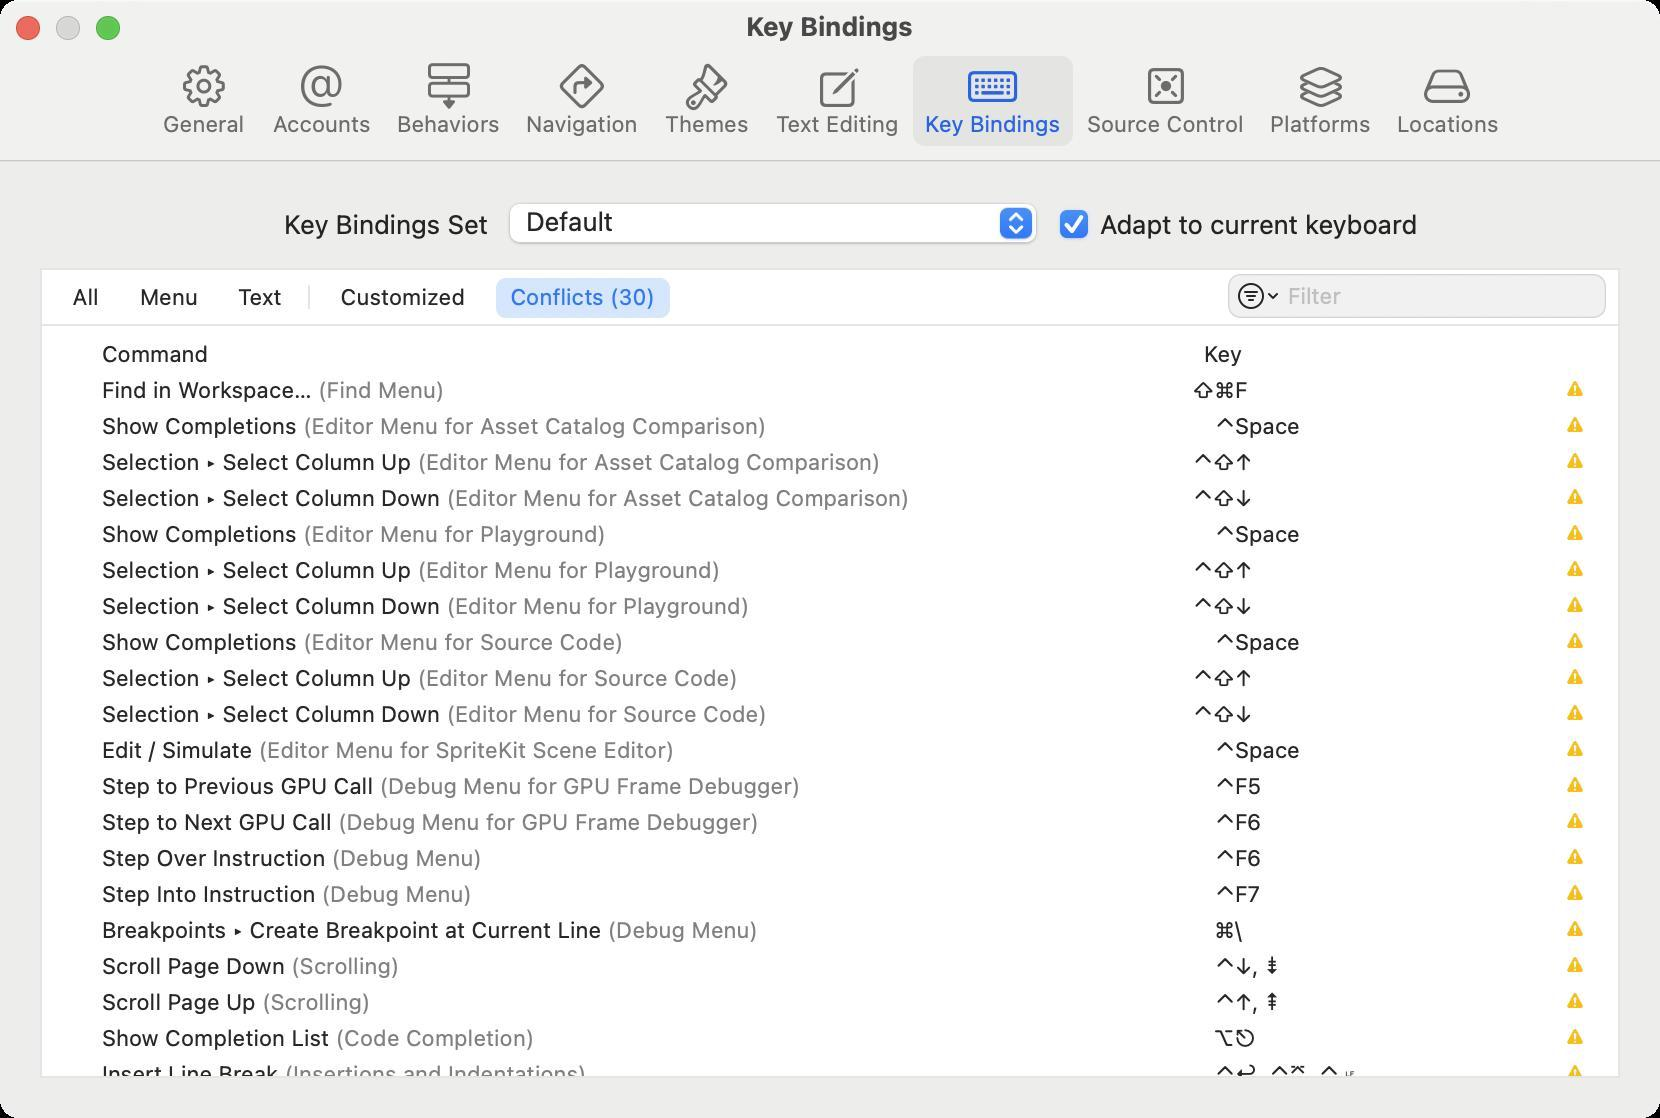
Accessibility tree:
{"name": "Key_Bindings", "role": "AXWindow", "description": null, "role_description": "dialog", "value": null, "position": "449.00;168.00", "size": "830;559", "children": [{"name": null, "role": "AXPopUpButton", "description": null, "role_description": "pop up button", "value": "Default", "position": "252.00;100.00", "size": "270;26", "children": []}, {"name": null, "role": "AXStaticText", "description": null, "role_description": "text", "value": "", "position": "17.00;541.00", "size": "796;14", "children": []}, {"name": null, "role": "AXStaticText", "description": null, "role_description": "text", "value": "Key Bindings Set", "position": "138.00;104.00", "size": "108;17", "children": []}, {"name": "All", "role": "AXCheckBox", "description": null, "role_description": "toggle button", "value": 0, "position": "29.00;139.00", "size": "28;20", "children": []}, {"name": "Menu", "role": "AXCheckBox", "description": null, "role_description": "toggle button", "value": 0, "position": "63.00;139.00", "size": "43;20", "children": []}, {"name": "Text", "role": "AXCheckBox", "description": null, "role_description": "toggle button", "value": 0, "position": "112.00;139.00", "size": "36;20", "children": []}, {"name": null, "role": "AXTextField", "description": "Key Bindings settings filter", "role_description": "search text field", "value": "", "position": "614.00;137.00", "size": "189;22", "children": [{"name": "toggle_filter", "role": "AXButton", "description": null, "role_description": "button", "value": null, "position": "614.00;137.00", "size": "22;22", "children": []}]}, {"name": "Customized", "role": "AXCheckBox", "description": null, "role_description": "toggle button", "value": 0, "position": "163.00;139.00", "size": "77;20", "children": []}, {"name": "Conflicts_(30)", "role": "AXCheckBox", "description": null, "role_description": "toggle button", "value": 1, "position": "248.00;139.00", "size": "87;20", "children": []}, {"name": null, "role": "AXScrollArea", "description": null, "role_description": "scroll area", "value": null, "position": "22.00;163.00", "size": "786;375", "children": [{"name": null, "role": "AXOutline", "description": "key bindings", "role_description": "outline", "value": null, "position": "22.00;163.00", "size": "786;573", "children": [{"name": null, "role": "AXRow", "description": null, "role_description": "outline row", "value": null, "position": "22.00;168.00", "size": "786;18", "children": [{"name": null, "role": "AXTextField", "description": null, "role_description": "text field", "value": "Command", "position": "48.00;169.00", "size": "522;16", "children": []}, {"name": null, "role": "AXTextField", "description": null, "role_description": "text field", "value": "Key", "position": "573.00;169.00", "size": "219;16", "children": []}]}, {"name": null, "role": "AXRow", "description": null, "role_description": "outline row", "value": null, "position": "22.00;186.00", "size": "786;18", "children": [{"name": null, "role": "AXTextField", "description": " (Find Menu)", "role_description": "text field", "value": "Find in Workspace…", "position": "48.00;187.00", "size": "522;16", "children": []}, {"name": null, "role": "AXTextField", "description": null, "role_description": "text field", "value": "\t⇧⌘F", "position": "573.00;187.00", "size": "219;16", "children": []}]}, {"name": null, "role": "AXRow", "description": null, "role_description": "outline row", "value": null, "position": "22.00;204.00", "size": "786;18", "children": [{"name": null, "role": "AXTextField", "description": " (Editor Menu for Asset Catalog Comparison)", "role_description": "text field", "value": "Show Completions", "position": "48.00;205.00", "size": "522;16", "children": []}, {"name": null, "role": "AXTextField", "description": null, "role_description": "text field", "value": "\t⌃Space", "position": "573.00;205.00", "size": "219;16", "children": []}]}, {"name": null, "role": "AXRow", "description": null, "role_description": "outline row", "value": null, "position": "22.00;222.00", "size": "786;18", "children": [{"name": null, "role": "AXTextField", "description": " (Editor Menu for Asset Catalog Comparison)", "role_description": "text field", "value": "Selection ▸ Select Column Up", "position": "48.00;223.00", "size": "522;16", "children": []}, {"name": null, "role": "AXTextField", "description": null, "role_description": "text field", "value": "\t⌃⇧↑", "position": "573.00;223.00", "size": "219;16", "children": []}]}, {"name": null, "role": "AXRow", "description": null, "role_description": "outline row", "value": null, "position": "22.00;240.00", "size": "786;18", "children": [{"name": null, "role": "AXTextField", "description": " (Editor Menu for Asset Catalog Comparison)", "role_description": "text field", "value": "Selection ▸ Select Column Down", "position": "48.00;241.00", "size": "522;16", "children": []}, {"name": null, "role": "AXTextField", "description": null, "role_description": "text field", "value": "\t⌃⇧↓", "position": "573.00;241.00", "size": "219;16", "children": []}]}, {"name": null, "role": "AXRow", "description": null, "role_description": "outline row", "value": null, "position": "22.00;258.00", "size": "786;18", "children": [{"name": null, "role": "AXTextField", "description": " (Editor Menu for Playground)", "role_description": "text field", "value": "Show Completions", "position": "48.00;259.00", "size": "522;16", "children": []}, {"name": null, "role": "AXTextField", "description": null, "role_description": "text field", "value": "\t⌃Space", "position": "573.00;259.00", "size": "219;16", "children": []}]}, {"name": null, "role": "AXRow", "description": null, "role_description": "outline row", "value": null, "position": "22.00;276.00", "size": "786;18", "children": [{"name": null, "role": "AXTextField", "description": " (Editor Menu for Playground)", "role_description": "text field", "value": "Selection ▸ Select Column Up", "position": "48.00;277.00", "size": "522;16", "children": []}, {"name": null, "role": "AXTextField", "description": null, "role_description": "text field", "value": "\t⌃⇧↑", "position": "573.00;277.00", "size": "219;16", "children": []}]}, {"name": null, "role": "AXRow", "description": null, "role_description": "outline row", "value": null, "position": "22.00;294.00", "size": "786;18", "children": [{"name": null, "role": "AXTextField", "description": " (Editor Menu for Playground)", "role_description": "text field", "value": "Selection ▸ Select Column Down", "position": "48.00;295.00", "size": "522;16", "children": []}, {"name": null, "role": "AXTextField", "description": null, "role_description": "text field", "value": "\t⌃⇧↓", "position": "573.00;295.00", "size": "219;16", "children": []}]}, {"name": null, "role": "AXRow", "description": null, "role_description": "outline row", "value": null, "position": "22.00;312.00", "size": "786;18", "children": [{"name": null, "role": "AXTextField", "description": " (Editor Menu for Source Code)", "role_description": "text field", "value": "Show Completions", "position": "48.00;313.00", "size": "522;16", "children": []}, {"name": null, "role": "AXTextField", "description": null, "role_description": "text field", "value": "\t⌃Space", "position": "573.00;313.00", "size": "219;16", "children": []}]}, {"name": null, "role": "AXRow", "description": null, "role_description": "outline row", "value": null, "position": "22.00;330.00", "size": "786;18", "children": [{"name": null, "role": "AXTextField", "description": " (Editor Menu for Source Code)", "role_description": "text field", "value": "Selection ▸ Select Column Up", "position": "48.00;331.00", "size": "522;16", "children": []}, {"name": null, "role": "AXTextField", "description": null, "role_description": "text field", "value": "\t⌃⇧↑", "position": "573.00;331.00", "size": "219;16", "children": []}]}, {"name": null, "role": "AXRow", "description": null, "role_description": "outline row", "value": null, "position": "22.00;348.00", "size": "786;18", "children": [{"name": null, "role": "AXTextField", "description": " (Editor Menu for Source Code)", "role_description": "text field", "value": "Selection ▸ Select Column Down", "position": "48.00;349.00", "size": "522;16", "children": []}, {"name": null, "role": "AXTextField", "description": null, "role_description": "text field", "value": "\t⌃⇧↓", "position": "573.00;349.00", "size": "219;16", "children": []}]}, {"name": null, "role": "AXRow", "description": null, "role_description": "outline row", "value": null, "position": "22.00;366.00", "size": "786;18", "children": [{"name": null, "role": "AXTextField", "description": " (Editor Menu for SpriteKit Scene Editor)", "role_description": "text field", "value": "Edit / Simulate", "position": "48.00;367.00", "size": "522;16", "children": []}, {"name": null, "role": "AXTextField", "description": null, "role_description": "text field", "value": "\t⌃Space", "position": "573.00;367.00", "size": "219;16", "children": []}]}, {"name": null, "role": "AXRow", "description": null, "role_description": "outline row", "value": null, "position": "22.00;384.00", "size": "786;18", "children": [{"name": null, "role": "AXTextField", "description": " (Debug Menu for GPU Frame Debugger)", "role_description": "text field", "value": "Step to Previous GPU Call", "position": "48.00;385.00", "size": "522;16", "children": []}, {"name": null, "role": "AXTextField", "description": null, "role_description": "text field", "value": "\t⌃F5", "position": "573.00;385.00", "size": "219;16", "children": []}]}, {"name": null, "role": "AXRow", "description": null, "role_description": "outline row", "value": null, "position": "22.00;402.00", "size": "786;18", "children": [{"name": null, "role": "AXTextField", "description": " (Debug Menu for GPU Frame Debugger)", "role_description": "text field", "value": "Step to Next GPU Call", "position": "48.00;403.00", "size": "522;16", "children": []}, {"name": null, "role": "AXTextField", "description": null, "role_description": "text field", "value": "\t⌃F6", "position": "573.00;403.00", "size": "219;16", "children": []}]}, {"name": null, "role": "AXRow", "description": null, "role_description": "outline row", "value": null, "position": "22.00;420.00", "size": "786;18", "children": [{"name": null, "role": "AXTextField", "description": " (Debug Menu)", "role_description": "text field", "value": "Step Over Instruction", "position": "48.00;421.00", "size": "522;16", "children": []}, {"name": null, "role": "AXTextField", "description": null, "role_description": "text field", "value": "\t⌃F6", "position": "573.00;421.00", "size": "219;16", "children": []}]}, {"name": null, "role": "AXRow", "description": null, "role_description": "outline row", "value": null, "position": "22.00;438.00", "size": "786;18", "children": [{"name": null, "role": "AXTextField", "description": " (Debug Menu)", "role_description": "text field", "value": "Step Into Instruction", "position": "48.00;439.00", "size": "522;16", "children": []}, {"name": null, "role": "AXTextField", "description": null, "role_description": "text field", "value": "\t⌃F7", "position": "573.00;439.00", "size": "219;16", "children": []}]}, {"name": null, "role": "AXRow", "description": null, "role_description": "outline row", "value": null, "position": "22.00;456.00", "size": "786;18", "children": [{"name": null, "role": "AXTextField", "description": " (Debug Menu)", "role_description": "text field", "value": "Breakpoints ▸ Create Breakpoint at Current Line", "position": "48.00;457.00", "size": "522;16", "children": []}, {"name": null, "role": "AXTextField", "description": null, "role_description": "text field", "value": "\t⌘\\", "position": "573.00;457.00", "size": "219;16", "children": []}]}, {"name": null, "role": "AXRow", "description": null, "role_description": "outline row", "value": null, "position": "22.00;474.00", "size": "786;18", "children": [{"name": null, "role": "AXTextField", "description": " (Scrolling)", "role_description": "text field", "value": "Scroll Page Down", "position": "48.00;475.00", "size": "522;16", "children": []}, {"name": null, "role": "AXTextField", "description": null, "role_description": "text field", "value": "\t⌃↓, ⇟", "position": "573.00;475.00", "size": "219;16", "children": []}]}, {"name": null, "role": "AXRow", "description": null, "role_description": "outline row", "value": null, "position": "22.00;492.00", "size": "786;18", "children": [{"name": null, "role": "AXTextField", "description": " (Scrolling)", "role_description": "text field", "value": "Scroll Page Up", "position": "48.00;493.00", "size": "522;16", "children": []}, {"name": null, "role": "AXTextField", "description": null, "role_description": "text field", "value": "\t⌃↑, ⇞", "position": "573.00;493.00", "size": "219;16", "children": []}]}, {"name": null, "role": "AXRow", "description": null, "role_description": "outline row", "value": null, "position": "22.00;510.00", "size": "786;18", "children": [{"name": null, "role": "AXTextField", "description": " (Code Completion)", "role_description": "text field", "value": "Show Completion List", "position": "48.00;511.00", "size": "522;16", "children": []}, {"name": null, "role": "AXTextField", "description": null, "role_description": "text field", "value": "\t⌥⎋", "position": "573.00;511.00", "size": "219;16", "children": []}]}, {"name": null, "role": "AXRow", "description": null, "role_description": "outline row", "value": null, "position": "22.00;528.00", "size": "786;18", "children": [{"name": null, "role": "AXTextField", "description": " (Insertions and Indentations)", "role_description": "text field", "value": "Insert Line Break", "position": "48.00;529.00", "size": "522;16", "children": []}, {"name": null, "role": "AXTextField", "description": null, "role_description": "text field", "value": "\t⌃↩, ⌃⌤, ⌃␊", "position": "573.00;529.00", "size": "219;16", "children": []}]}, {"name": null, "role": "AXRow", "description": null, "role_description": "outline row", "value": null, "position": "22.00;546.00", "size": "786;18", "children": [{"name": null, "role": "AXTextField", "description": " (Selection)", "role_description": "text field", "value": "Move Up", "position": "48.00;547.00", "size": "522;16", "children": []}, {"name": null, "role": "AXTextField", "description": null, "role_description": "text field", "value": "\t⌃P, ↑", "position": "573.00;547.00", "size": "219;16", "children": []}]}, {"name": null, "role": "AXRow", "description": null, "role_description": "outline row", "value": null, "position": "22.00;564.00", "size": "786;18", "children": [{"name": null, "role": "AXTextField", "description": " (Selection)", "role_description": "text field", "value": "Move Down", "position": "48.00;565.00", "size": "522;16", "children": []}, {"name": null, "role": "AXTextField", "description": null, "role_description": "text field", "value": "\t⌃N, ↓", "position": "573.00;565.00", "size": "219;16", "children": []}]}, {"name": null, "role": "AXRow", "description": null, "role_description": "outline row", "value": null, "position": "22.00;582.00", "size": "786;18", "children": [{"name": null, "role": "AXTextField", "description": " (Selection)", "role_description": "text field", "value": "Move Subword Forward Extending Selection", "position": "48.00;583.00", "size": "522;16", "children": []}, {"name": null, "role": "AXTextField", "description": null, "role_description": "text field", "value": "\t⌃⇧→", "position": "573.00;583.00", "size": "219;16", "children": []}]}, {"name": null, "role": "AXRow", "description": null, "role_description": "outline row", "value": null, "position": "22.00;600.00", "size": "786;18", "children": [{"name": null, "role": "AXTextField", "description": " (Selection)", "role_description": "text field", "value": "Move Subword Forward", "position": "48.00;601.00", "size": "522;16", "children": []}, {"name": null, "role": "AXTextField", "description": null, "role_description": "text field", "value": "\t⌃→", "position": "573.00;601.00", "size": "219;16", "children": []}]}, {"name": null, "role": "AXRow", "description": null, "role_description": "outline row", "value": null, "position": "22.00;618.00", "size": "786;18", "children": [{"name": null, "role": "AXTextField", "description": " (Selection)", "role_description": "text field", "value": "Move Left", "position": "48.00;619.00", "size": "522;16", "children": []}, {"name": null, "role": "AXTextField", "description": null, "role_description": "text field", "value": "\t←", "position": "573.00;619.00", "size": "219;16", "children": []}]}, {"name": null, "role": "AXRow", "description": null, "role_description": "outline row", "value": null, "position": "22.00;636.00", "size": "786;18", "children": [{"name": null, "role": "AXTextField", "description": " (Selection)", "role_description": "text field", "value": "Move Subword Backward", "position": "48.00;637.00", "size": "522;16", "children": []}, {"name": null, "role": "AXTextField", "description": null, "role_description": "text field", "value": "\t⌃←", "position": "573.00;637.00", "size": "219;16", "children": []}]}, {"name": null, "role": "AXRow", "description": null, "role_description": "outline row", "value": null, "position": "22.00;654.00", "size": "786;18", "children": [{"name": null, "role": "AXTextField", "description": " (Selection)", "role_description": "text field", "value": "Move Word Right", "position": "48.00;655.00", "size": "522;16", "children": []}, {"name": null, "role": "AXTextField", "description": null, "role_description": "text field", "value": "\t⌥→", "position": "573.00;655.00", "size": "219;16", "children": []}]}, {"name": null, "role": "AXRow", "description": null, "role_description": "outline row", "value": null, "position": "22.00;672.00", "size": "786;18", "children": [{"name": null, "role": "AXTextField", "description": " (Selection)", "role_description": "text field", "value": "Move Right", "position": "48.00;673.00", "size": "522;16", "children": []}, {"name": null, "role": "AXTextField", "description": null, "role_description": "text field", "value": "\t→", "position": "573.00;673.00", "size": "219;16", "children": []}]}, {"name": null, "role": "AXRow", "description": null, "role_description": "outline row", "value": null, "position": "22.00;690.00", "size": "786;18", "children": [{"name": null, "role": "AXTextField", "description": " (Selection)", "role_description": "text field", "value": "Move Word Left", "position": "48.00;691.00", "size": "522;16", "children": []}, {"name": null, "role": "AXTextField", "description": null, "role_description": "text field", "value": "\t⌥←", "position": "573.00;691.00", "size": "219;16", "children": []}]}, {"name": null, "role": "AXRow", "description": null, "role_description": "outline row", "value": null, "position": "22.00;708.00", "size": "786;18", "children": [{"name": null, "role": "AXTextField", "description": " (Selection)", "role_description": "text field", "value": "Move Subword Backward Extending Selection", "position": "48.00;709.00", "size": "522;16", "children": []}, {"name": null, "role": "AXTextField", "description": null, "role_description": "text field", "value": "\t⌃⇧←", "position": "573.00;709.00", "size": "219;16", "children": []}]}, {"name": null, "role": "AXColumn", "description": null, "role_description": "column", "value": null, "position": "32.00;163.00", "size": "540;573", "children": []}, {"name": null, "role": "AXColumn", "description": null, "role_description": "column", "value": null, "position": "572.00;163.00", "size": "226;573", "children": []}]}, {"name": null, "role": "AXScrollBar", "description": null, "role_description": "scroll bar", "value": 0.0, "position": "792.00;163.00", "size": "16;375", "children": [{"name": null, "role": "AXValueIndicator", "description": null, "role_description": "value indicator", "value": 0.0, "position": "796.00;164.00", "size": "12;244", "children": []}, {"name": null, "role": "AXButton", "description": null, "role_description": "increment arrow button", "value": null, "position": "792.00;163.00", "size": "0;0", "children": []}, {"name": null, "role": "AXButton", "description": null, "role_description": "decrement arrow button", "value": null, "position": "792.00;163.00", "size": "0;0", "children": []}, {"name": null, "role": "AXButton", "description": null, "role_description": "increment page button", "value": null, "position": "796.00;408.50", "size": "12;130", "children": []}, {"name": null, "role": "AXButton", "description": null, "role_description": "decrement page button", "value": null, "position": "796.00;163.00", "size": "12;1", "children": []}]}]}, {"name": "Adapt_to_current_keyboard", "role": "AXCheckBox", "description": null, "role_description": "checkbox", "value": 1, "position": "528.00;103.00", "size": "185;18", "children": []}, {"name": null, "role": "AXToolbar", "description": null, "role_description": "toolbar", "value": null, "position": "0.00;28.00", "size": "830;52", "children": [{"name": "General", "role": "AXButton", "description": null, "role_description": "button", "value": null, "position": "74.50;28.00", "size": "55;52", "children": []}, {"name": "Accounts", "role": "AXButton", "description": null, "role_description": "button", "value": null, "position": "130.50;28.00", "size": "61;52", "children": []}, {"name": "Behaviors", "role": "AXButton", "description": null, "role_description": "button", "value": null, "position": "192.50;28.00", "size": "64;52", "children": []}, {"name": "Navigation", "role": "AXButton", "description": null, "role_description": "button", "value": null, "position": "257.00;28.00", "size": "68;52", "children": []}, {"name": "Themes", "role": "AXButton", "description": null, "role_description": "button", "value": null, "position": "326.00;28.00", "size": "55;52", "children": []}, {"name": "Text_Editing", "role": "AXButton", "description": null, "role_description": "button", "value": null, "position": "382.00;28.00", "size": "74;52", "children": []}, {"name": "Key_Bindings", "role": "AXButton", "description": null, "role_description": "button", "value": null, "position": "456.50;28.00", "size": "80;52", "children": []}, {"name": "Source_Control", "role": "AXButton", "description": null, "role_description": "button", "value": null, "position": "537.50;28.00", "size": "90;52", "children": []}, {"name": "Platforms", "role": "AXButton", "description": null, "role_description": "button", "value": null, "position": "629.00;28.00", "size": "62;52", "children": []}, {"name": "Locations", "role": "AXButton", "description": null, "role_description": "button", "value": null, "position": "692.50;28.00", "size": "63;52", "children": []}]}, {"name": null, "role": "AXButton", "description": null, "role_description": "close button", "value": null, "position": "7.00;6.00", "size": "14;16", "children": []}, {"name": null, "role": "AXButton", "description": null, "role_description": "zoom button", "value": null, "position": "47.00;6.00", "size": "14;16", "children": [{"name": null, "role": "AXGroup", "description": null, "role_description": "group", "value": null, "position": "47.00;6.00", "size": "14;16", "children": [{"name": null, "role": "AXGroup", "description": null, "role_description": "group", "value": null, "position": "47.00;6.00", "size": "14;16", "children": []}]}]}, {"name": null, "role": "AXButton", "description": null, "role_description": "minimize button", "value": null, "position": "27.00;6.00", "size": "14;16", "children": []}, {"name": null, "role": "AXStaticText", "description": null, "role_description": "text", "value": "Key Bindings", "position": "371.00;5.00", "size": "88;16", "children": []}]}